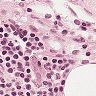
Metastatic tissue present: no